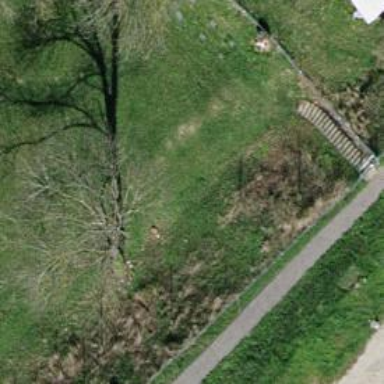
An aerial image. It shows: Mixed leaf-type tree in natural setting.